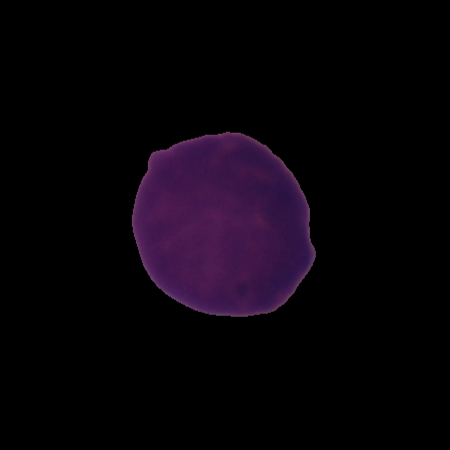
Label: healthy